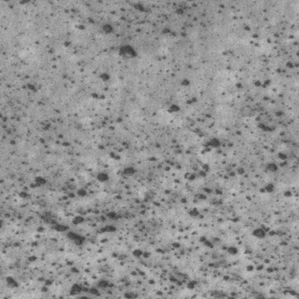
Label: frost